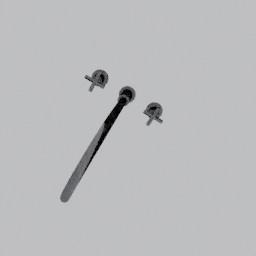
Label: appliances